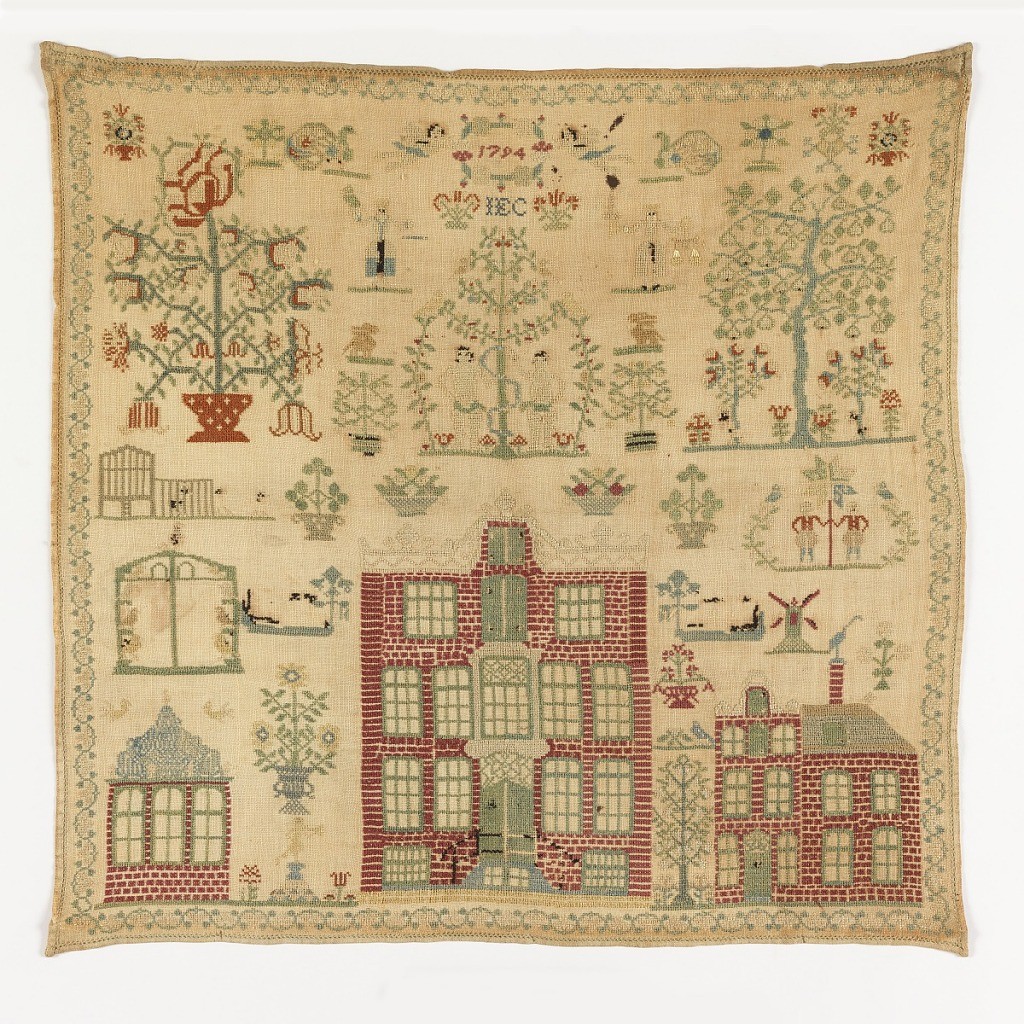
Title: Sampler
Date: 1794
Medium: silk embroidery on linen foundation Technique: embroidered in cross and satin stitches on plain weave foundation
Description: Square sampler with a large brick building, a school?, at center bottom, flanked by smaller brick structures. Adam and Eve in center top medallion, flanked by flowering trees, spot motifs. 1794 IEC at top.